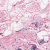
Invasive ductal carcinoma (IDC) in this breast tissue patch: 0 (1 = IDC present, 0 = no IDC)